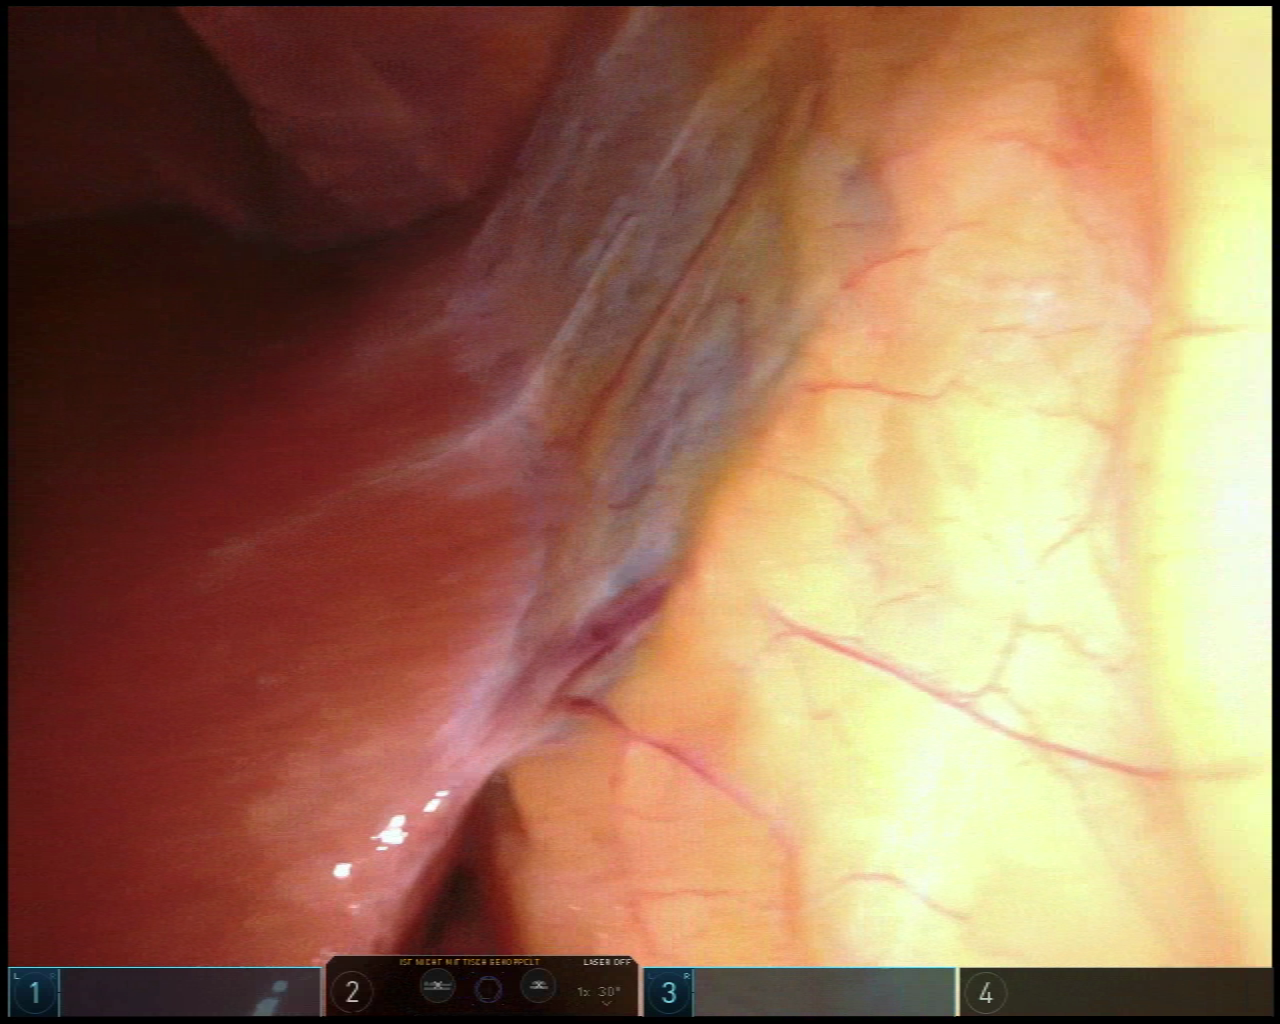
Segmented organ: liver
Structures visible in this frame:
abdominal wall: yes
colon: no
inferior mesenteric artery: no
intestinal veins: no
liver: yes
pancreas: no
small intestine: no
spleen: no
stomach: no
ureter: no
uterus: no
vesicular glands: no